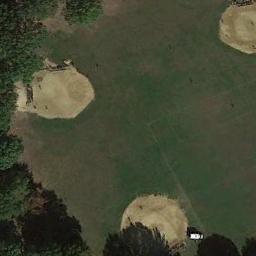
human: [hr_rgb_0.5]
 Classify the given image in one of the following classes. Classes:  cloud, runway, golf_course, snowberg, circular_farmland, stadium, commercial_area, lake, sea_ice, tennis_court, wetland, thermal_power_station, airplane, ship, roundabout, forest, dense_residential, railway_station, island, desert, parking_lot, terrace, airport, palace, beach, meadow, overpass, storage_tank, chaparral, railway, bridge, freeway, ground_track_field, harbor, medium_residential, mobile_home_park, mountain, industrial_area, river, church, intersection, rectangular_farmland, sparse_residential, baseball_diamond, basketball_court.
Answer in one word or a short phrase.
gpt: baseball_diamond